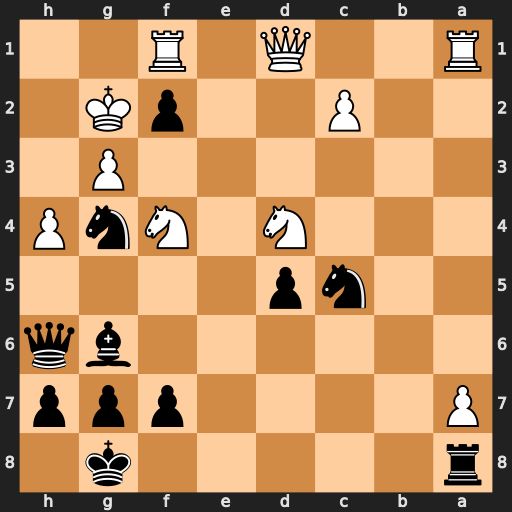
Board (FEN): r5k1/P4ppp/6bq/2np4/3N1NnP/6P1/2P2pK1/R2Q1R2
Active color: b
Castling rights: -
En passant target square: -
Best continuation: Ne3+ Kxf2 Nxd1+